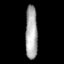
Tissue: lung
Cell type: Epithelial cells
Senescence score: 0.2055
Nuclear area (px): 631
Mean DAPI intensity: 169.556